Field crop: maize
Growth stage: 2
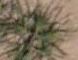
Species: salsola